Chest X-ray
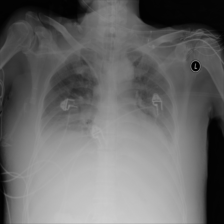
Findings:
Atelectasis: negative
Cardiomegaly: negative
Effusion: positive
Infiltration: positive
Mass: negative
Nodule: negative
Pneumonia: negative
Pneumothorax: negative
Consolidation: negative
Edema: negative
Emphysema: negative
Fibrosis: negative
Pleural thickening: negative
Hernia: negative